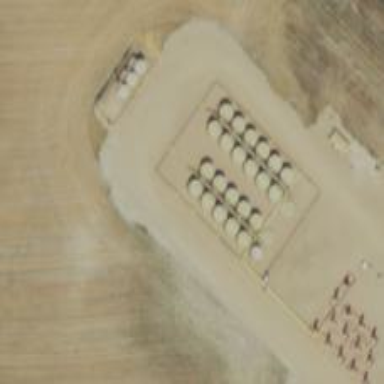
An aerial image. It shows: Storage tank that is man-made.